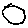
Label: hexagon